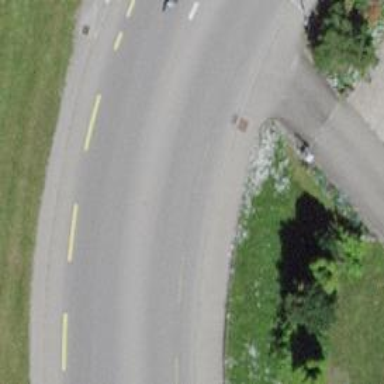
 featuring separate sidewalks and cycleways on both sides."